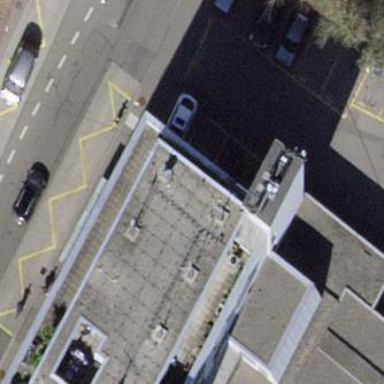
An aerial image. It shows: Street-side parking area.